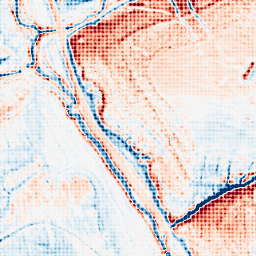
Category: classical
Decomposition family: uniform
Decomposition parameters: size: 10
Upsampling method: sinc_blackman
Upsampling parameters: scale: 4
kernel_size: 4
Upsampling scale: 4